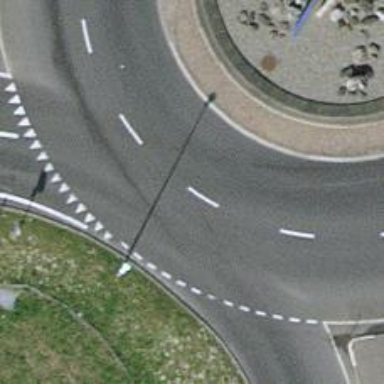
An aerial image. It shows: Primary highway with asphalt surface leading to roundabout. There is separate sidewalk along the road.